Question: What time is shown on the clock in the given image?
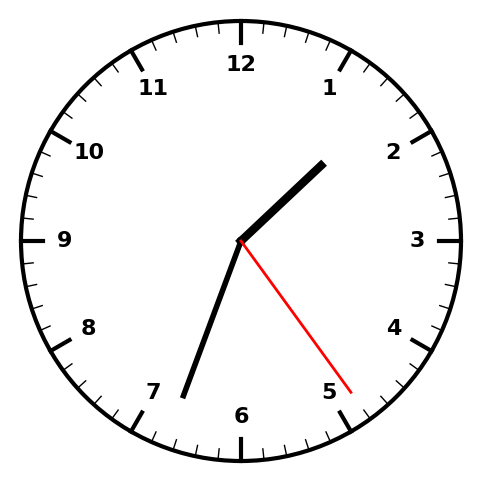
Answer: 01:33:24